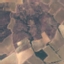
Land use / land cover class: PermanentCrop